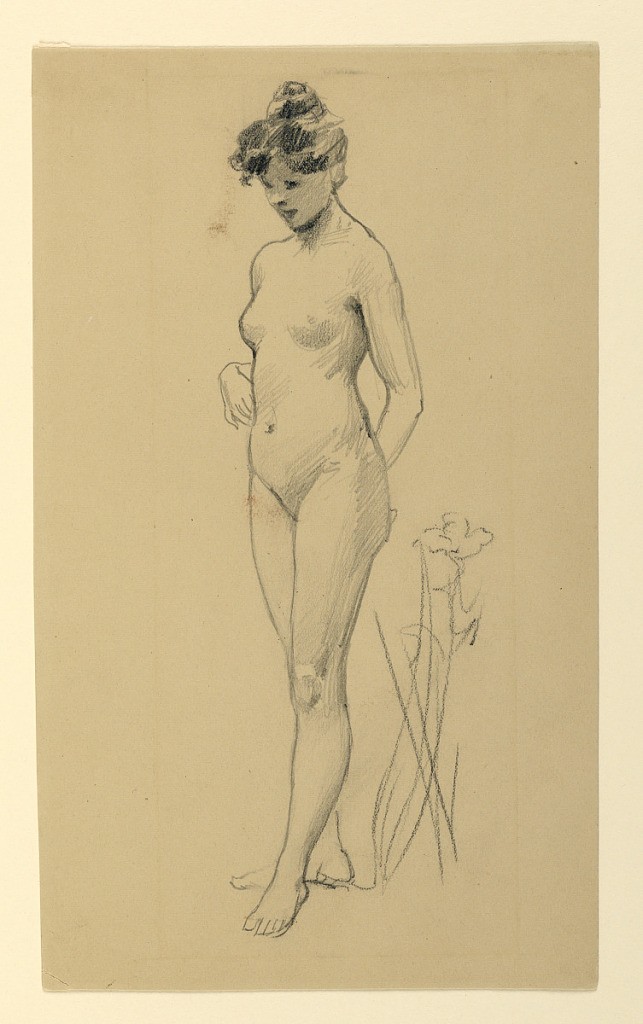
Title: Standing Female Nude
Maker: James Wells Champney, American, 1843–1903
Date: ca. 1890
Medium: Graphite on paper
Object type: Drawing
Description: Standing female nude figure, turned slightly toward left.